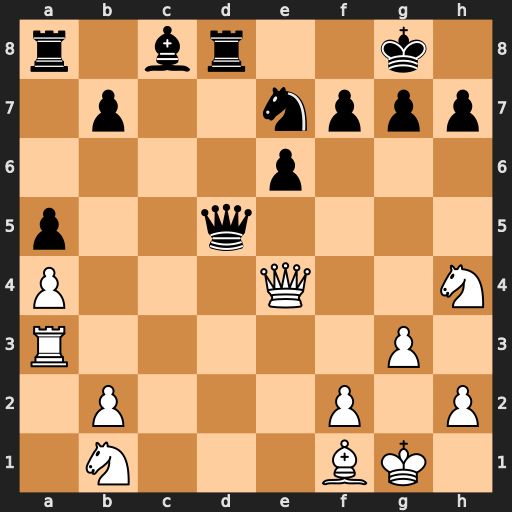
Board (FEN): r1br2k1/1p2nppp/4p3/p2q4/P3Q2N/R5P1/1P3P1P/1N3BK1
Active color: w
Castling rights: -
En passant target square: -
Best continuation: Rd3 Bd7 Rxd5